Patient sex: M
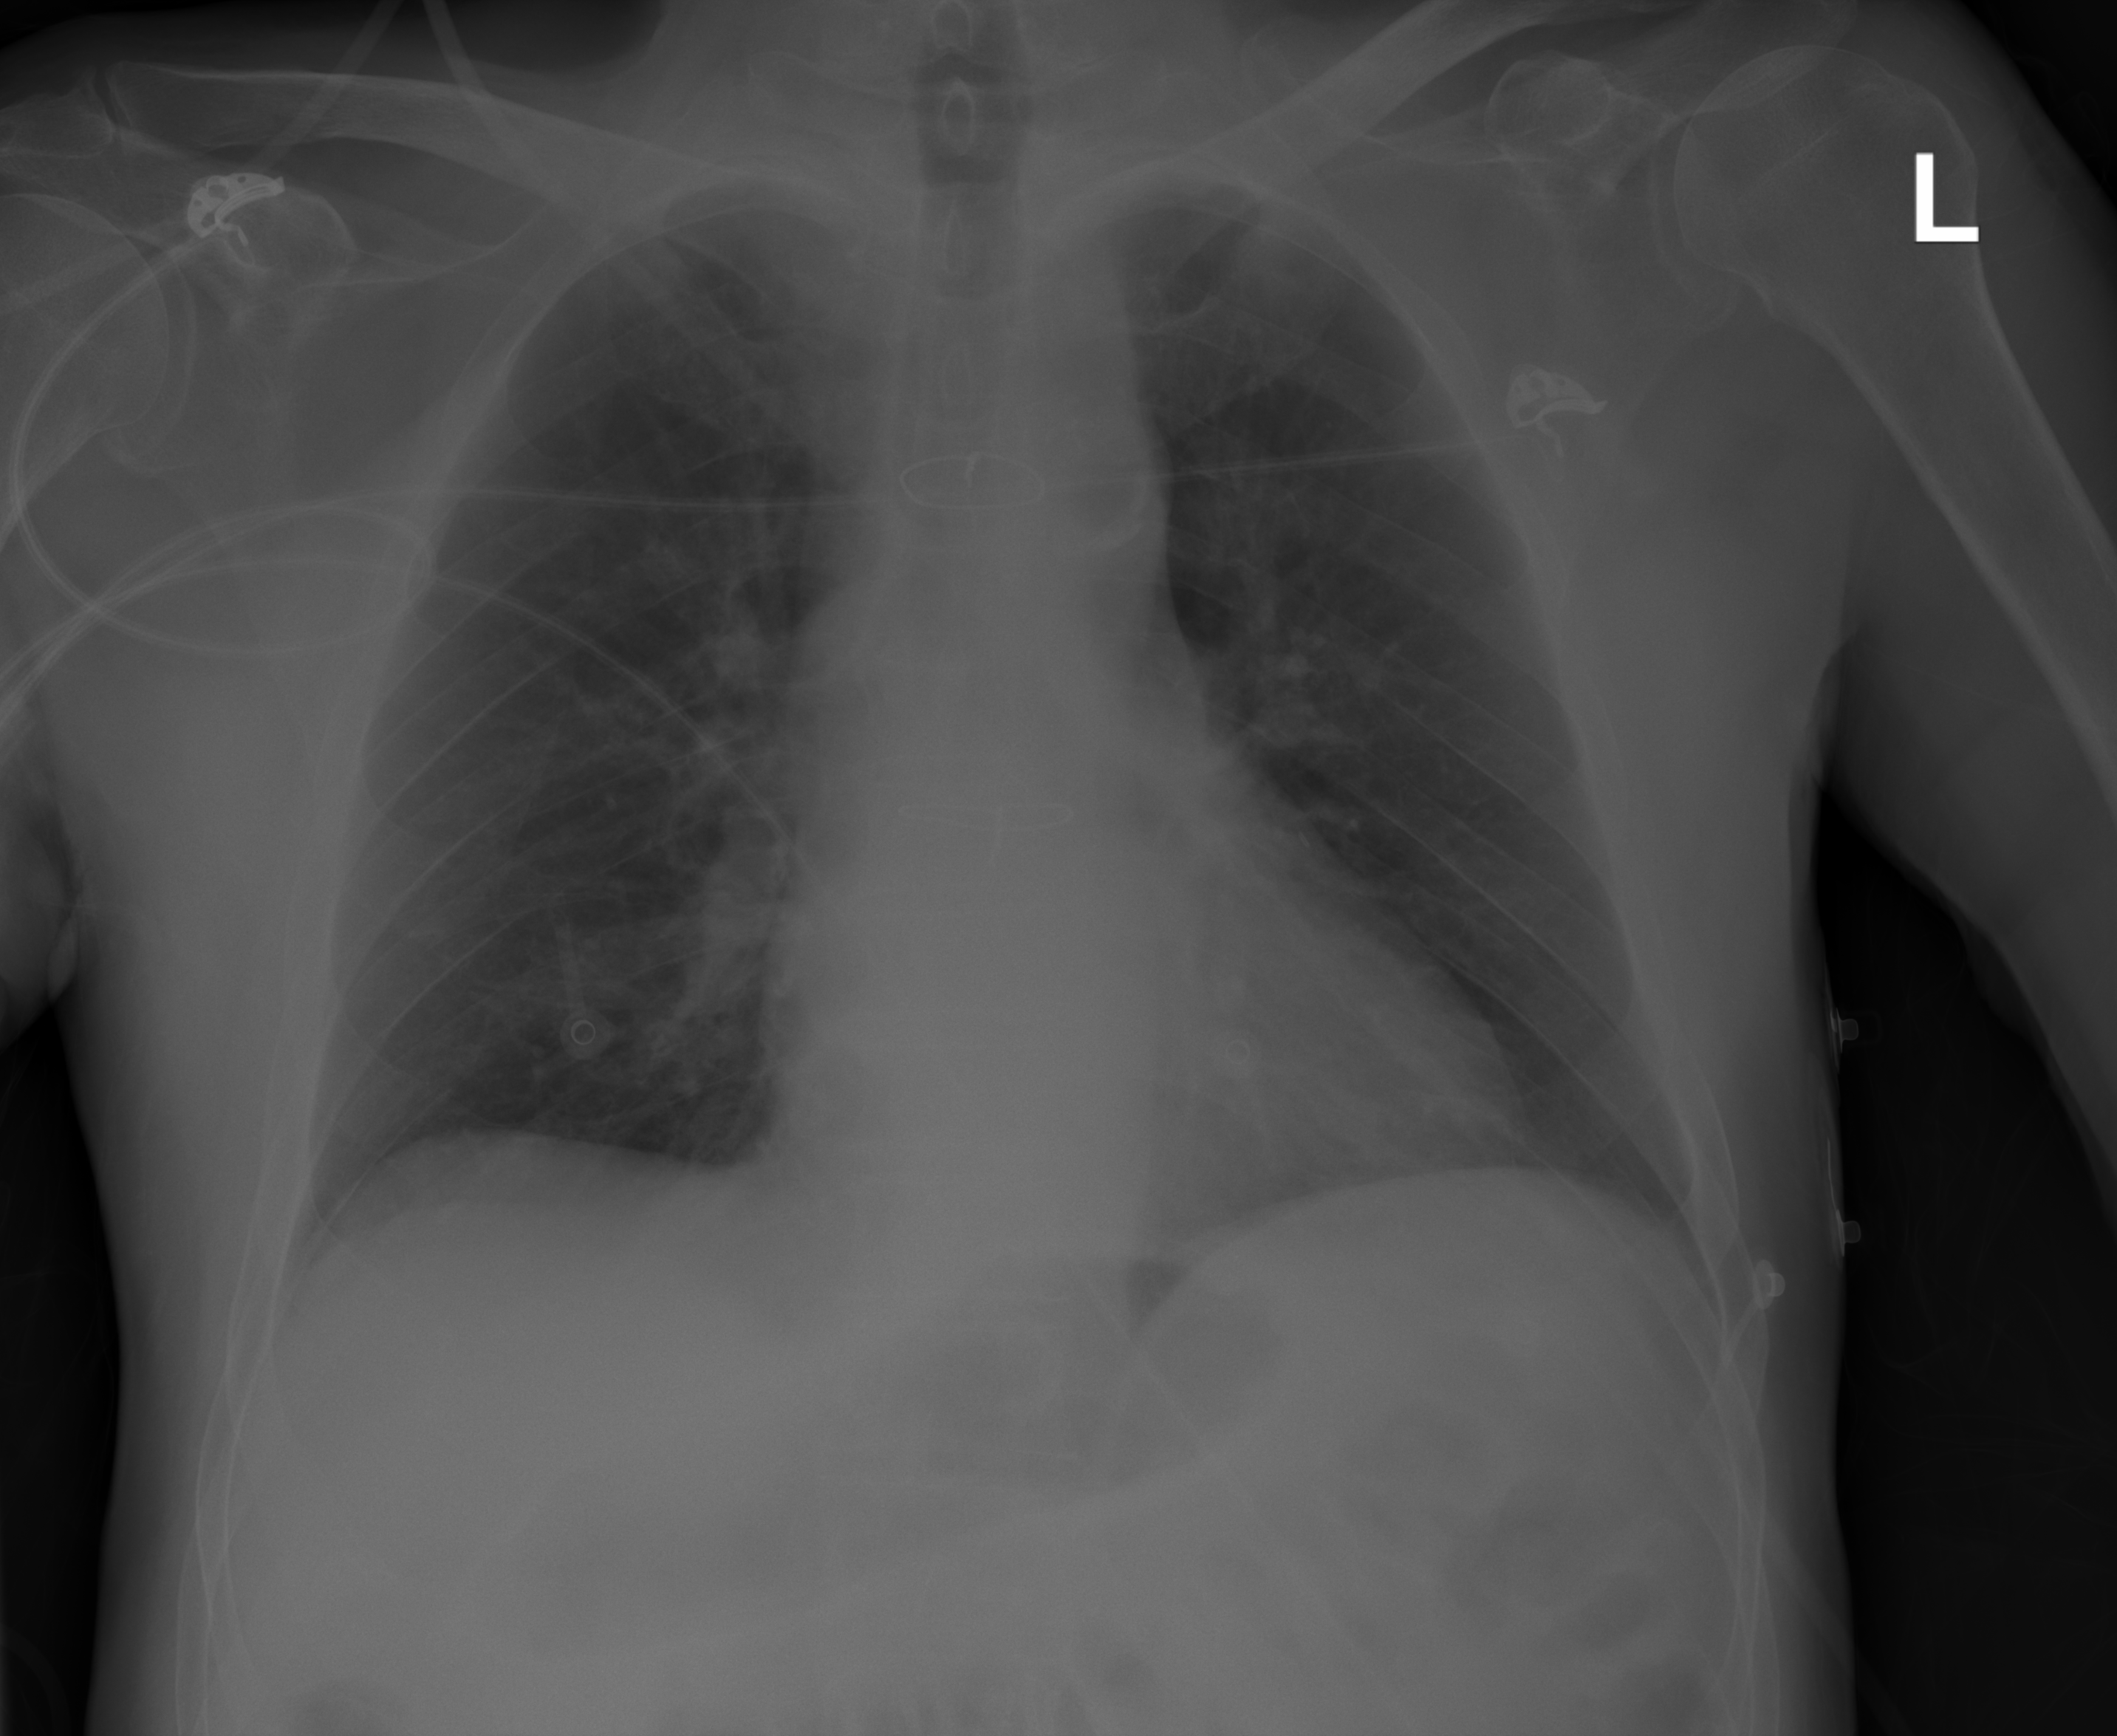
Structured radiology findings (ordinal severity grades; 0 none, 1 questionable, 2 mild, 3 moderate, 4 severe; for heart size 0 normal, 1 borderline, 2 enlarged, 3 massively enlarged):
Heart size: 0
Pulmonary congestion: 2
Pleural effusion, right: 0
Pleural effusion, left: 0
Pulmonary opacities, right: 0
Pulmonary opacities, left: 0
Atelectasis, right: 0
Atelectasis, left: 0